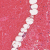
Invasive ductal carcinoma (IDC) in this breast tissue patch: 0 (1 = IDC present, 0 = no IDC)